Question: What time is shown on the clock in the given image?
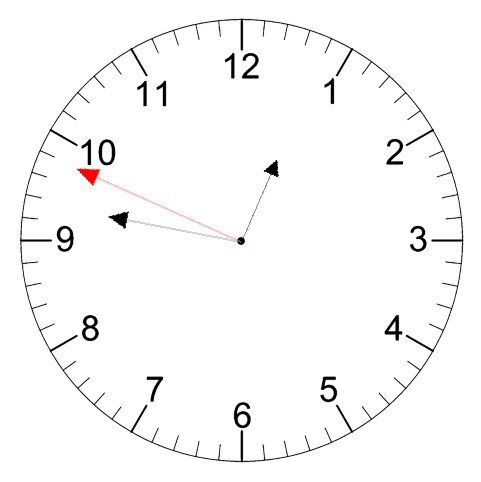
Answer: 12:46:49